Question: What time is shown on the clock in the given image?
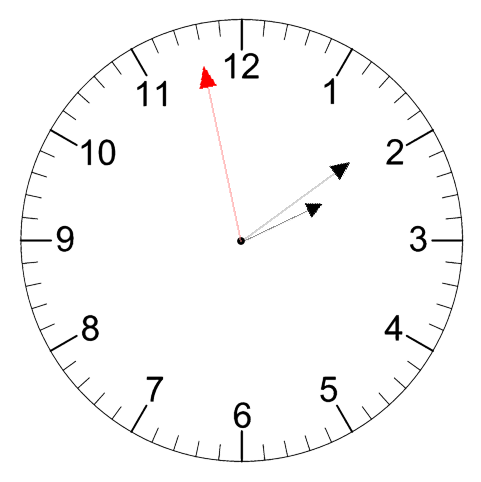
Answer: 02:08:58